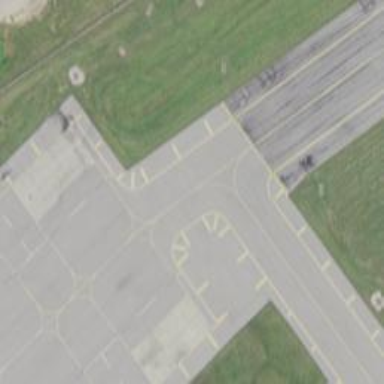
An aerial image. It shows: Image of taxiway at airport.